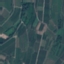
Label: PermanentCrop